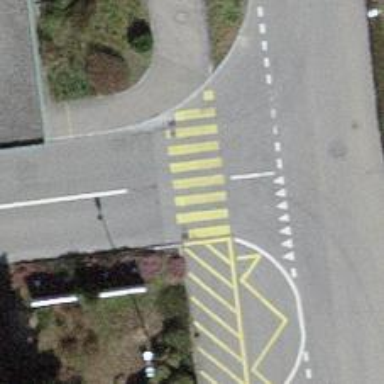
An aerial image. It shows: Uncontrolled zebra crossing on the road.